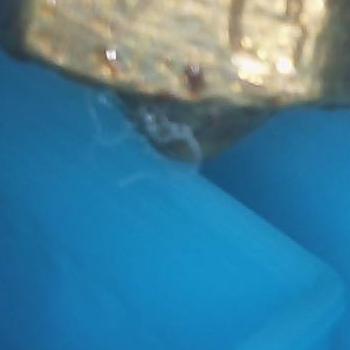
Flow rate: 141%